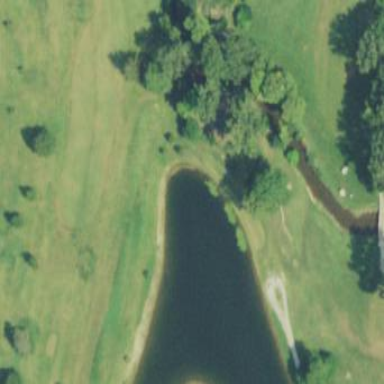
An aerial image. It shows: Water hazard in golf course. The hazard is natural water feature.